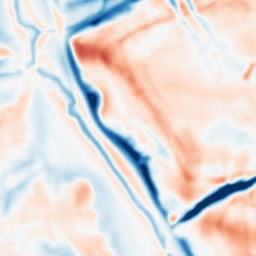
Category: multiscale
Decomposition family: dog
Decomposition parameters: sigma_low: 2
sigma_high: 10
Upsampling method: bicubic
Upsampling parameters: scale: 2
Upsampling scale: 2